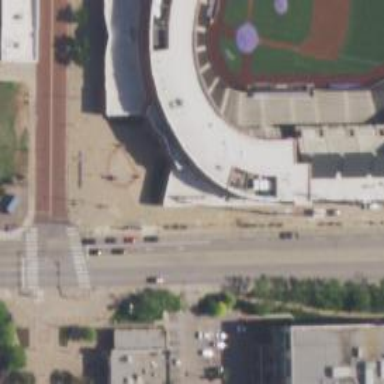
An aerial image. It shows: Sports centre specializing in baseball on leisure land.